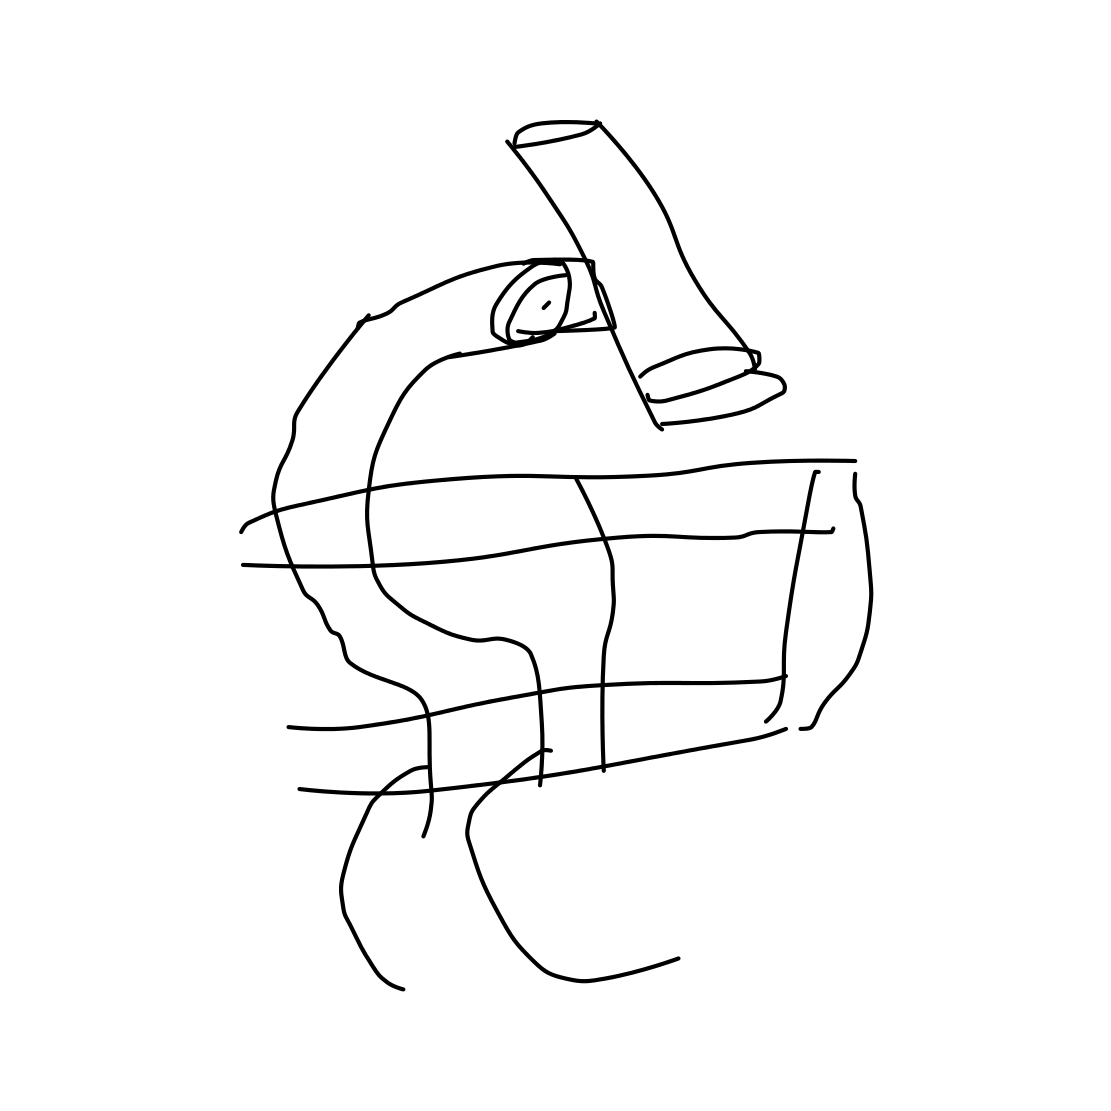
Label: microscope